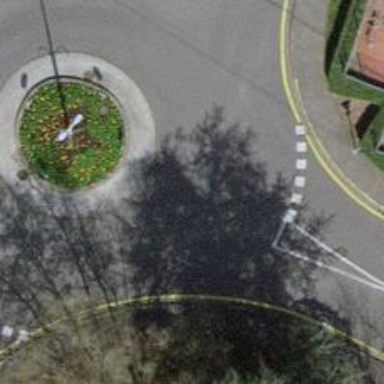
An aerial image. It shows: Tertiary road made of asphalt leading to roundabout junction.